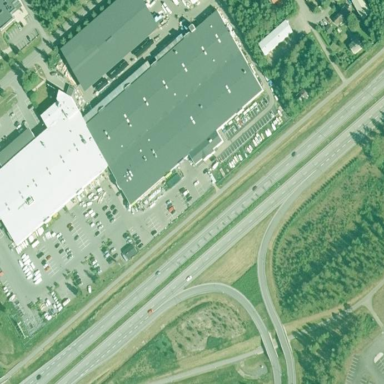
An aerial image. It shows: Commercial building.